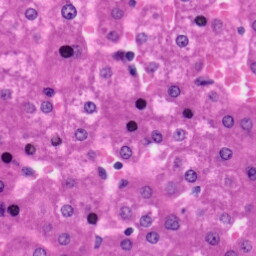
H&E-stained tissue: Liver